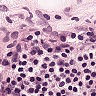
Metastatic tissue present: no